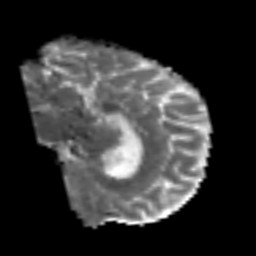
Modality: MD
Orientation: sagittal
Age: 54
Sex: male
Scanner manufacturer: siemens
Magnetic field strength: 3 T
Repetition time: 6.1 s
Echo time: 0.101 s